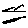
Label: zigzag